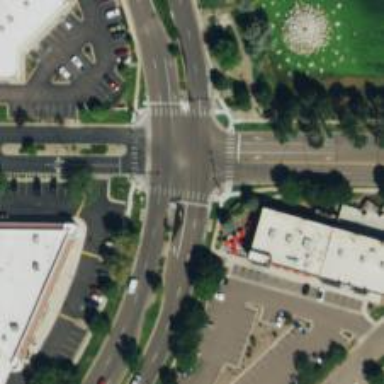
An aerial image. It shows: Marked road crossing.